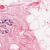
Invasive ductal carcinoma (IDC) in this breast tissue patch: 0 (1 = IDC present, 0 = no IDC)